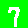
Digit: 7